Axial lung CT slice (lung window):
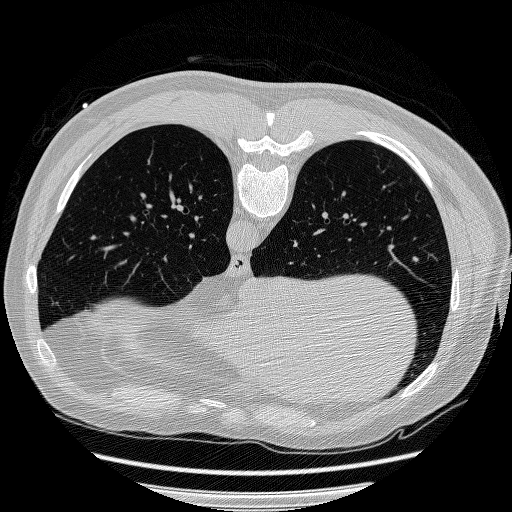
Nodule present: no